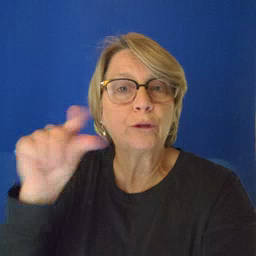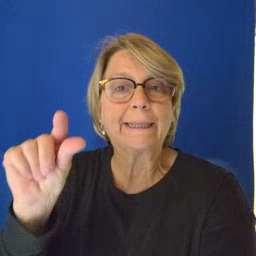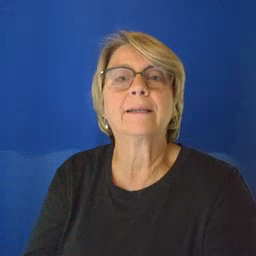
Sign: green